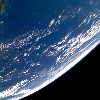
Label: water